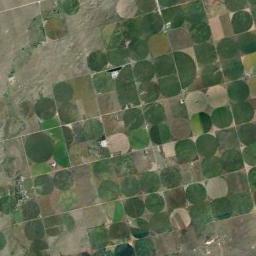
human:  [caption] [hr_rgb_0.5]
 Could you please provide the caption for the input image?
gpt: Many dense green, Ocher and tan mixed circular farmlands, Including irregular and semicircular .

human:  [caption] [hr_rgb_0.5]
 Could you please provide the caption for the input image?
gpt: Most round fields are green .

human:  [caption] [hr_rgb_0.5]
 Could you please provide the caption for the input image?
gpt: Many green circular farmlands with different radii are neatly arranged on the ground and some roads go through these farmlands .

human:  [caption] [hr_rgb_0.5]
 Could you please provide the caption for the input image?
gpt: Many green circle farmland are in the bare land .

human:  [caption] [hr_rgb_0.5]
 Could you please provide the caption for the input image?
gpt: There are dozens of cultivated circular farmlands distributed densely .